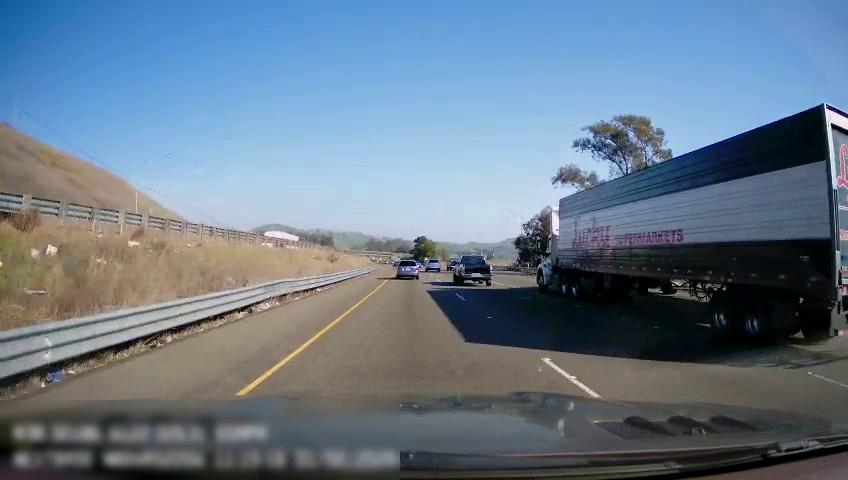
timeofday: Day
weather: Sunny
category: Drivable Space
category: Vehicles | Car
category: Vehicles | Truck
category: Vehicles | Truck
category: Vehicles | SUV
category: Vehicles | Truck
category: Vehicles | SUV
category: Lanes | Current Lane
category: Lanes | Current Lane
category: Lanes | Alternate Lane